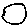
Label: circle